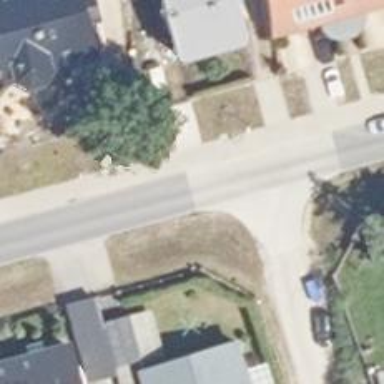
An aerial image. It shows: Residential road.